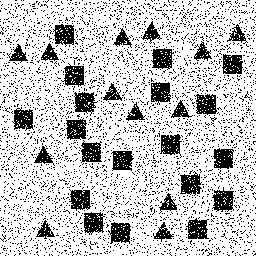
Squares: 19
Triangles: 13
Stars: 0
Total shapes: 32